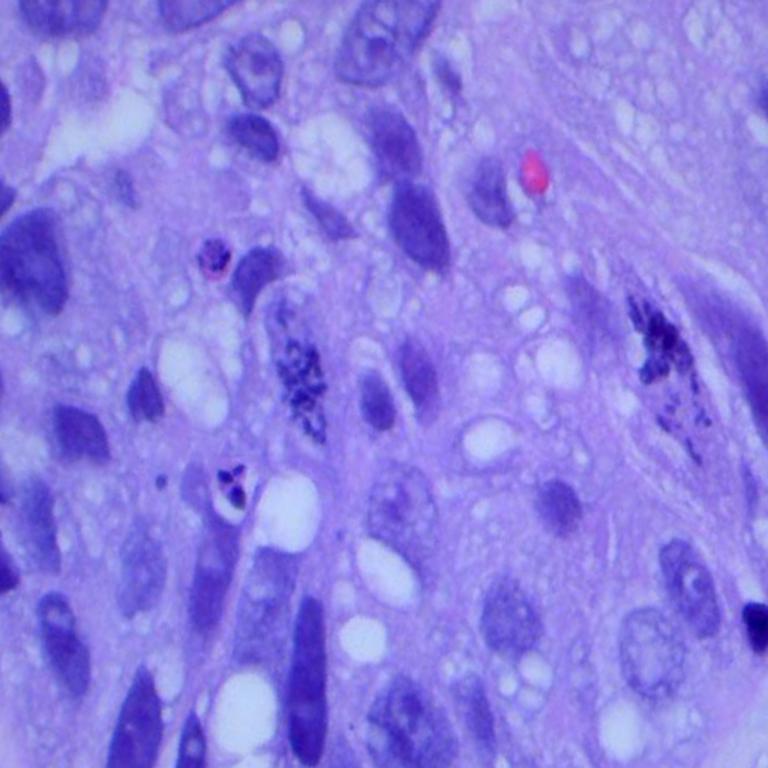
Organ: lung
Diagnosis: squamous carcinomas